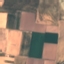
Land use / land cover: AnnualCrop